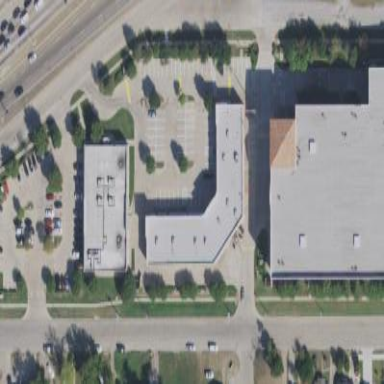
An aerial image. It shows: Retail building.